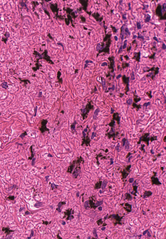
Tumor epithelial tissue: no
Tumor-associated stroma tissue: yes
Normal tissue: no